Question: The toolbar in Pages (Numbers, Keynote) has a NSPopUpButton with a fixed image (irrespective of the menu that is selected). Using view debugging it turns out that this is a standard NSPopUpButton with a fixed image.
According to the NSPopUpButton docs regarding 'setImage:',
>
The image displayed in a pop up button cell is taken from the selected
menu item (in the case of a pop up menu) or from the first menu item
(in the case of a pull-down menu).
This means that this standard NSPopUpButton has non-standard behaviour.
How could this be implemented? Because 'setImage:' has no effect, subclass the NSPopUpButtonCell and overriding '-drawImage:withFrame:inView:' has no effect (because it is never called).

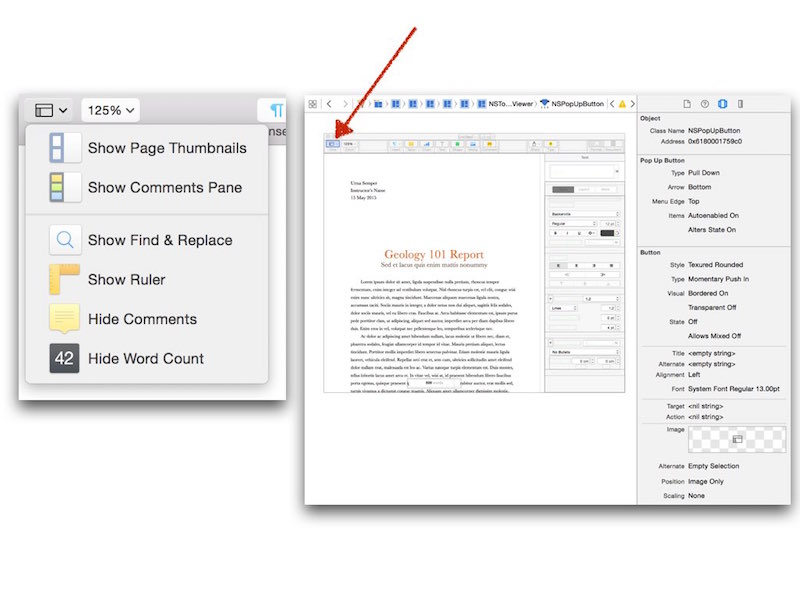
Answer: The problem here is confusion: .
Don't use '-setImage:' to display a static image in a -pull down menu. Instead set the first element of the menu to be the image/title that you want to display and add the selection options as additional menu items.
@Volker is absolutely correct. This is the built-in behaviour but you set the image by setting the first element in the menu not using 'setImage:' or 'setTitle:'.
Example, <URL>